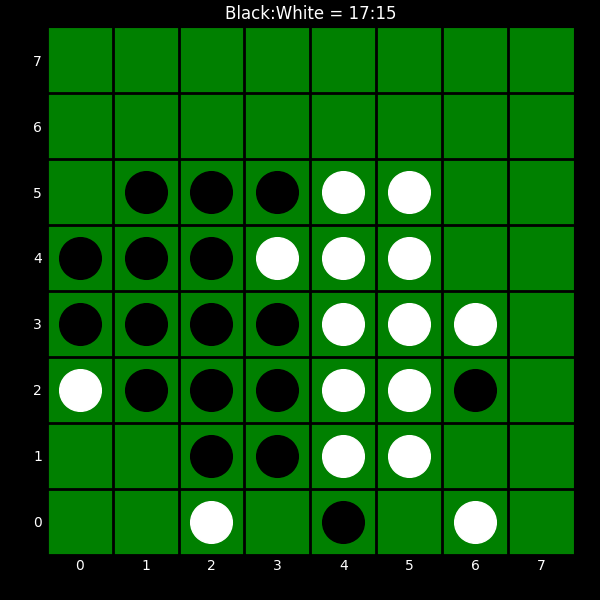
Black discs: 17
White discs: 15